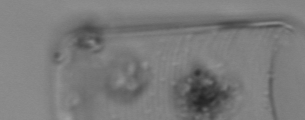
Label: Guinardia_flaccida